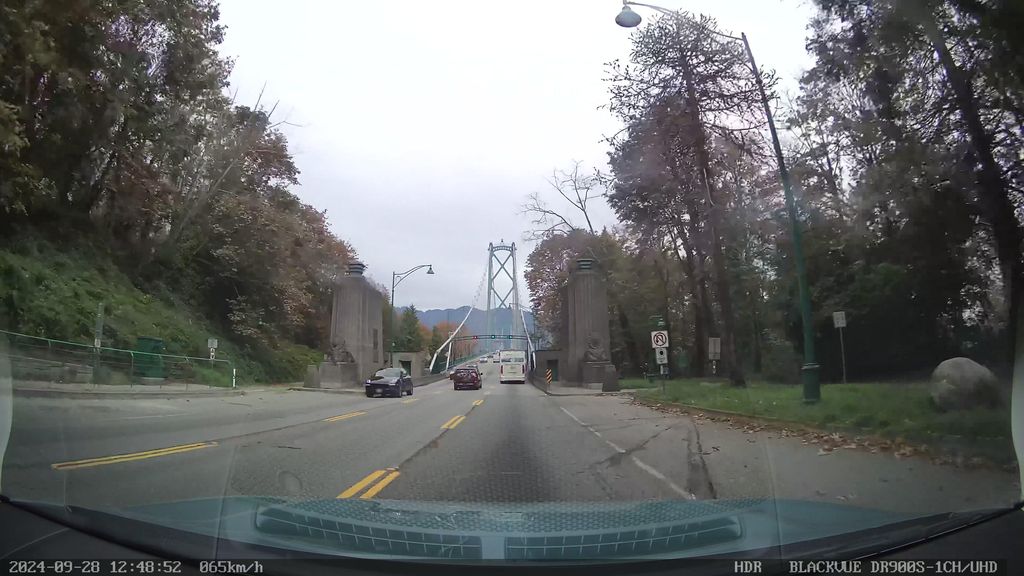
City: vancouver